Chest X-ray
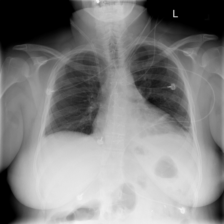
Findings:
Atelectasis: negative
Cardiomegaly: negative
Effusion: negative
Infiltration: negative
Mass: negative
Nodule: negative
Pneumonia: negative
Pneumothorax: negative
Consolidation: negative
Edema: negative
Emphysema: negative
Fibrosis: negative
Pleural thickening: negative
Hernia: negative